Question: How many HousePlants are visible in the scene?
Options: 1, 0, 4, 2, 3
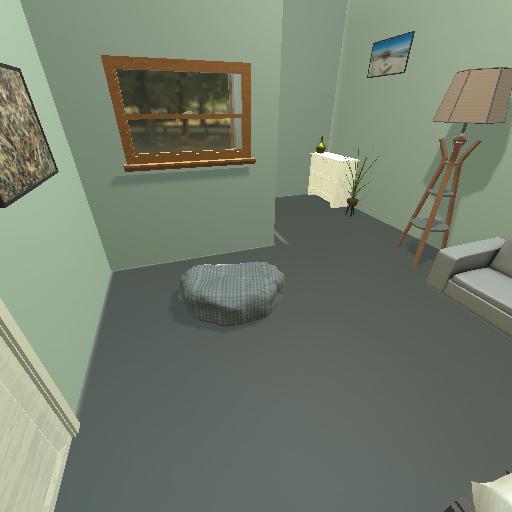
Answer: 1